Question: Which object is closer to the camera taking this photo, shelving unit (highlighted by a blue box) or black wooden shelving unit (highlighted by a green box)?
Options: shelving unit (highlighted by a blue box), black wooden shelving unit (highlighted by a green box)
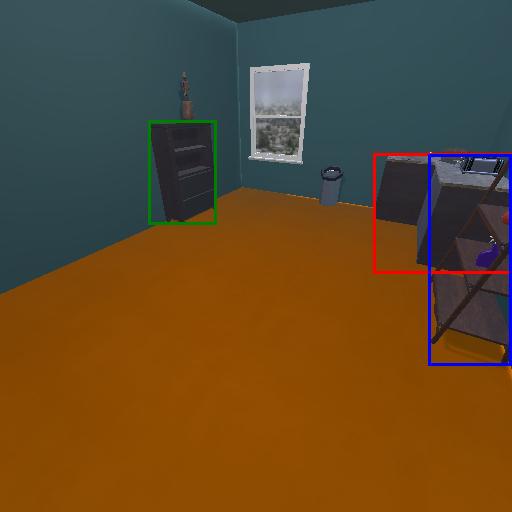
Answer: shelving unit (highlighted by a blue box)